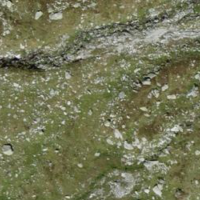
EUNIS habitat code: 31
Species observed at this site:
Phoenicurus ochruros